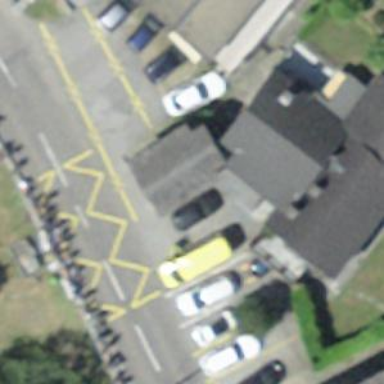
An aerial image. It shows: Bus stop with platform for public transport.